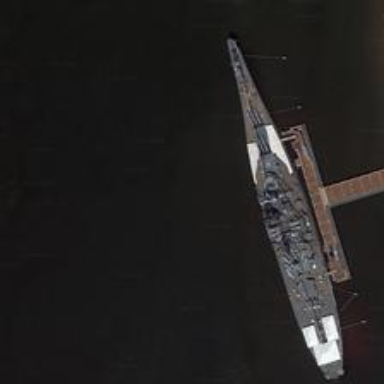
A huge, white and distictive are docked at the wharf .